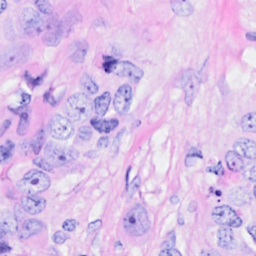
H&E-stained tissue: Breast